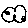
Label: cloud